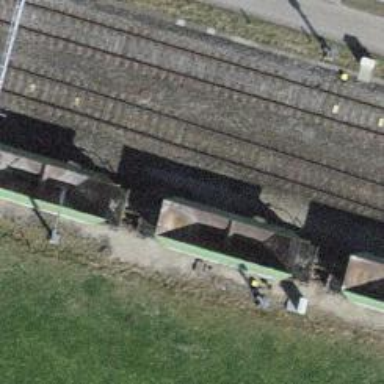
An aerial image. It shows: Railway switch.